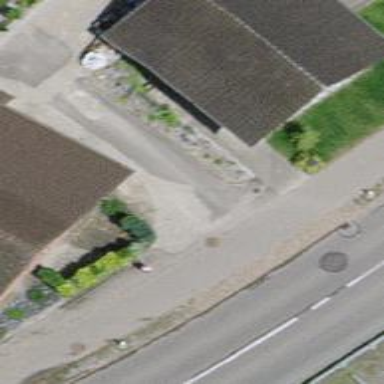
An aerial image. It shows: Hedge acting as barrier.